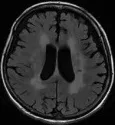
Brain MR of the patient. No hyperintense on DWI (E, F).
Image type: radiology (mri)